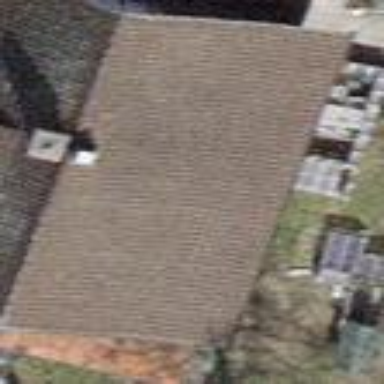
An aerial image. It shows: Terrace building.